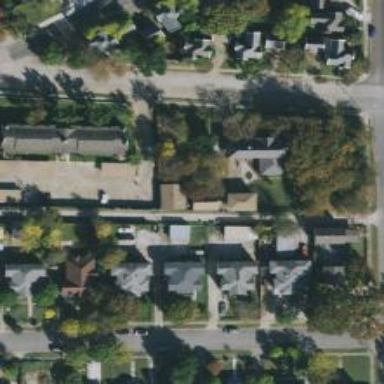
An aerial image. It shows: Alley classified as service road.